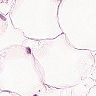
Metastatic tissue present: no